Interaction volume radius: 10 \u00c5
Interaction volume height: 25 \u00c5
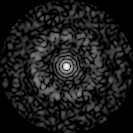
Disorder parameter: 0.8341